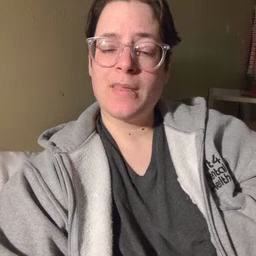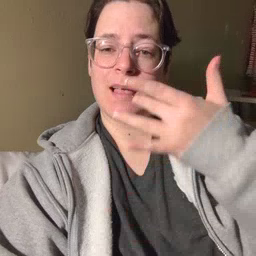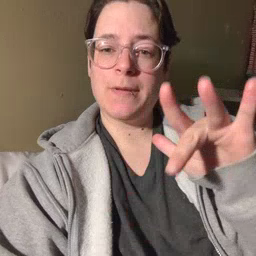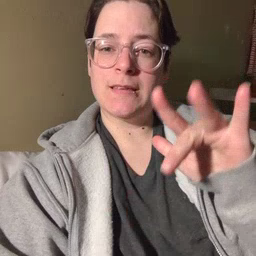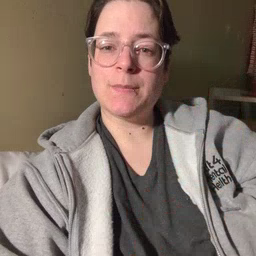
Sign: empty